The image is an STFT spectrogram (time versus frequency) of a rolling-element bearing's vibration signal. What is the most likely bearing condition (normal, inner_race, outer_race, ball)?
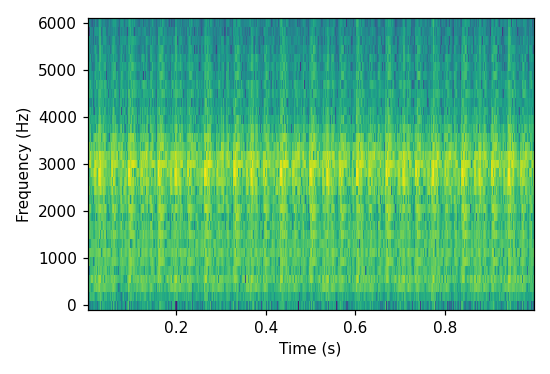
Answer: outer_race